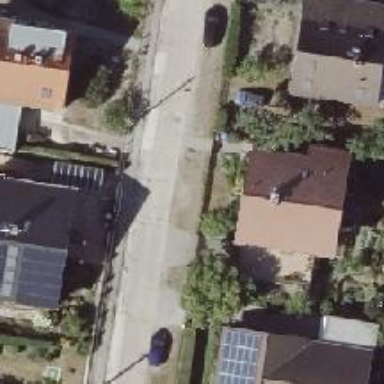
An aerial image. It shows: Footway.